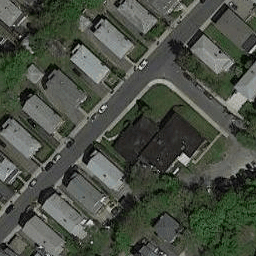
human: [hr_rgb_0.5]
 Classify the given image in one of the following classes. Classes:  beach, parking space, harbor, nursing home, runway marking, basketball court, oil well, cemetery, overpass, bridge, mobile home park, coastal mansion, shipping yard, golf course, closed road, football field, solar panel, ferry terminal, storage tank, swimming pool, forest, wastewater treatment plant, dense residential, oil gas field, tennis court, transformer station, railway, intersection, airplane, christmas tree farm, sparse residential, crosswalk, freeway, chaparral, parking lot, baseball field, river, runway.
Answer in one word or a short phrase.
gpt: nursing home